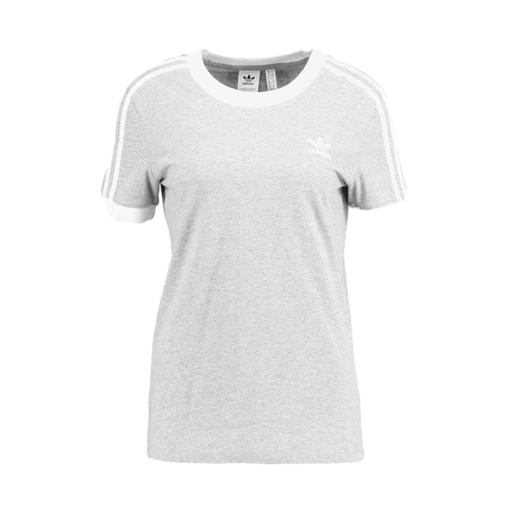
3-stripe ringer tee, three stripe t-shirt, slim crew tee, white background